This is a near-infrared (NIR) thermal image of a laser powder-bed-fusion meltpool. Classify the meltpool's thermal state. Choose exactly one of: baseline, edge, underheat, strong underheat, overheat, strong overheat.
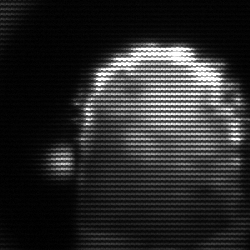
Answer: baseline